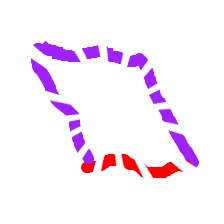
Shape: parallelogram